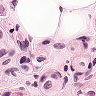
Metastatic tissue present: yes